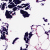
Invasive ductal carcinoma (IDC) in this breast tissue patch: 0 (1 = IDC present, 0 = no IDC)